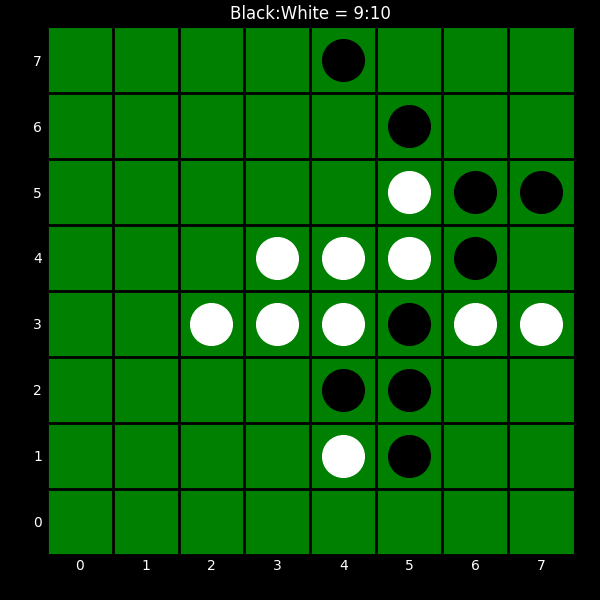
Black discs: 9
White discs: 10